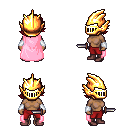
a pixel art fantasy rpg character, female body template, human, dark skin, pink cape, red pants, brunette swoop hairstyle, gold helm, white cloth bracers, maroon shoes, dagger, four views (front, back, left, right), 2x2 character sprite sheet, small pixel art, hard edges, no anti-aliasing